Field crop: maize
Growth stage: 2
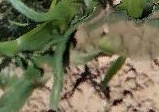
Species: maize